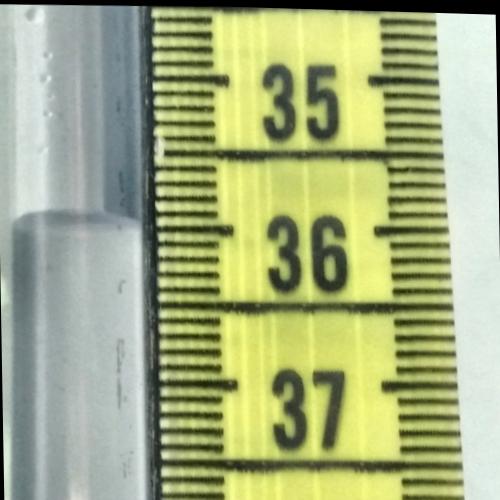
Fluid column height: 35.9 cm